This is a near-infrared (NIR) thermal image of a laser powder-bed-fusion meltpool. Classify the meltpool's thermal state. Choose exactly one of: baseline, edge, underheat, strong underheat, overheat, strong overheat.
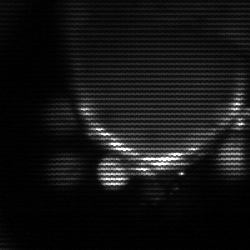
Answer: edge